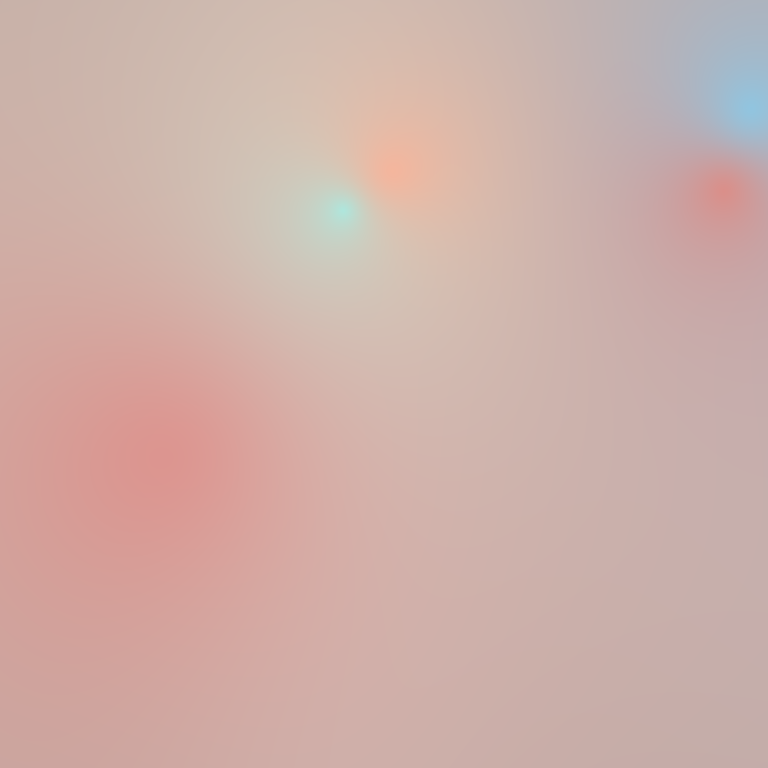
Abstract light effect, smooth blend from soft pink to gentle blue, calm atmosphere, diffuse glow, no room, no furniture, no objects.